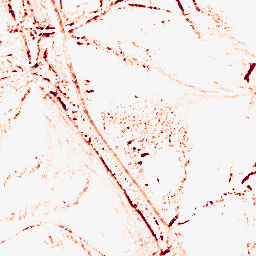
Category: morphological
Decomposition family: morphological_diamond
Decomposition parameters: operation: opening
radius: 3
Upsampling method: quadratic
Upsampling parameters: scale: 8
Upsampling scale: 8